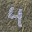
Label: 4